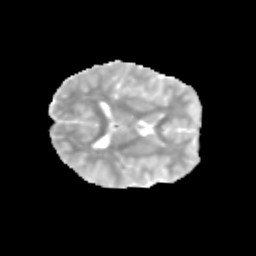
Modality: MD
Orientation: axial
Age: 10
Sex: male
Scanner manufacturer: siemens
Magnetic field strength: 3 T
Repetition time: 3.8 s
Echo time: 0.07 s